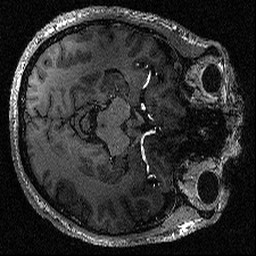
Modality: T1w
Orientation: axial
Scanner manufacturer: siemens
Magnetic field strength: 6.98 T
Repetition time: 2.7 s
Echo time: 0.003 s